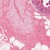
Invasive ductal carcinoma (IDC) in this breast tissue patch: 0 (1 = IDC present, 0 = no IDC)